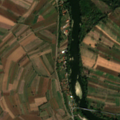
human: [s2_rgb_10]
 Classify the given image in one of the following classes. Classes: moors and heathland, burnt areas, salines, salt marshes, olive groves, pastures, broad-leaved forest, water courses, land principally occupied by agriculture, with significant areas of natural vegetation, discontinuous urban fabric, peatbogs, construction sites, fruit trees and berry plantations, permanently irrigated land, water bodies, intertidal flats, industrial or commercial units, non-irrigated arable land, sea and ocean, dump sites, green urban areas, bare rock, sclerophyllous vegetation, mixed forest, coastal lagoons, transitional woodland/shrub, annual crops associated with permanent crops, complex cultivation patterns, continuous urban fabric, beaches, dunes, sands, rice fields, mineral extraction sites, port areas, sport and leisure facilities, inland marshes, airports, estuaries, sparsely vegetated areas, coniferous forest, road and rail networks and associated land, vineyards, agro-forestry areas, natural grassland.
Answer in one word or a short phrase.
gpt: non-irrigated arable land, complex cultivation patterns, land principally occupied by agriculture, with significant areas of natural vegetation, inland marshes, water courses